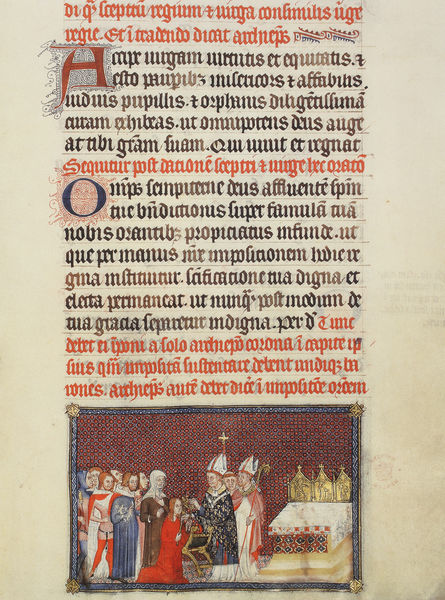
Titel: Buch zur Krönung Charles V von Frankreich/ Coronation Book of Charles V of France
Institution: British Library
Schlagwörter: blau, mann, frau, rot, bibel, rahmen, bild, kirche, krone, farbig, schrift, stab, ziegel, bischof, papst, buch, kreuz, seite, illustration, buchstaben, volk, ritter, altar, pergament, ziegelsteine, krönung, segnung, mönch, bischöfe, maria, gesangbuch, latein, schrfit, faksimile, bischhof, bischhofsstab, bischhoff, bischhofsmütze